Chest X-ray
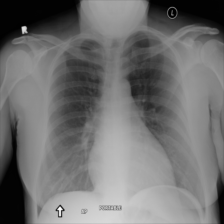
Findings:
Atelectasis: negative
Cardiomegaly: negative
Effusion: negative
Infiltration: negative
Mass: negative
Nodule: negative
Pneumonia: negative
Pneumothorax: negative
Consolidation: negative
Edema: negative
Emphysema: negative
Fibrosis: negative
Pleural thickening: negative
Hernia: negative